Question: I would like to create a responsive card in HTML and CSS without using bootstrap like this:

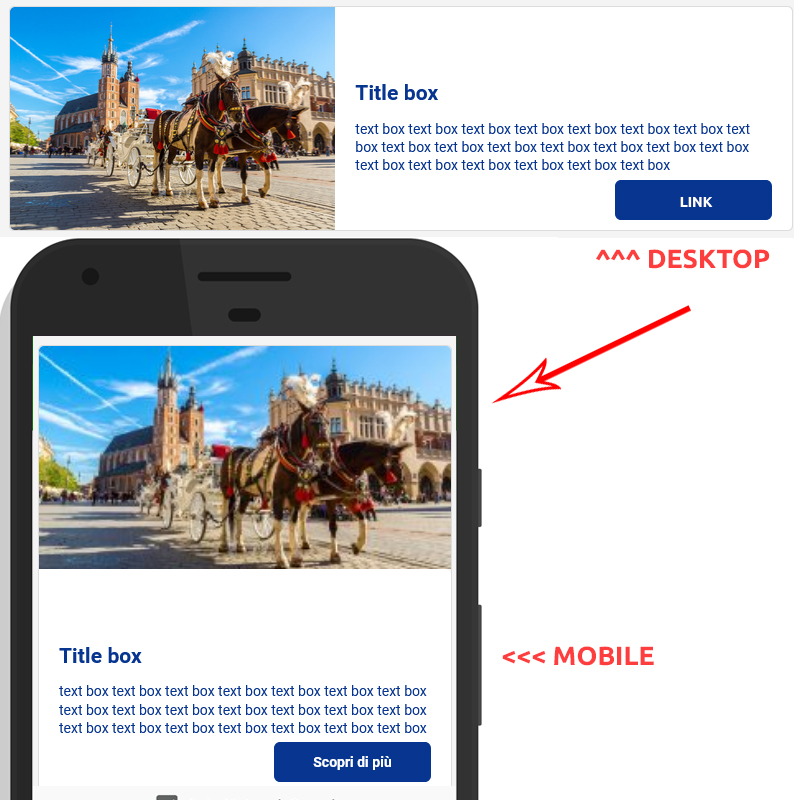
Answer: It'd be better to use 'flex' like this:
'''
* {
padding: 0;
margin: 0;
}
.container {
display: flex;
flex-direction: row;
justify-content: center;
height: 100vh;
flex-wrap: no-wrap;
}
.container div {
width: 50%;
height: 200px;
}
.picture {
background: #4451c2;
}
.text {
background: #f451c2;
}
@media (max-width: 600px) {
.container {
flex-direction: column;
}
.container div {
width: 100%;
}
}
'''
'''
<div class="container">
<div class="picture">picture</div>
<div class="text">Some text is here</div>
</div>
'''
With '@media' rule where we will change 'width' to '100%' and 'flex-order' to 'column'.
P.S.: don't pay attention to the blocks's height, this is just for example how to solve your problem with screen size.